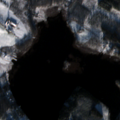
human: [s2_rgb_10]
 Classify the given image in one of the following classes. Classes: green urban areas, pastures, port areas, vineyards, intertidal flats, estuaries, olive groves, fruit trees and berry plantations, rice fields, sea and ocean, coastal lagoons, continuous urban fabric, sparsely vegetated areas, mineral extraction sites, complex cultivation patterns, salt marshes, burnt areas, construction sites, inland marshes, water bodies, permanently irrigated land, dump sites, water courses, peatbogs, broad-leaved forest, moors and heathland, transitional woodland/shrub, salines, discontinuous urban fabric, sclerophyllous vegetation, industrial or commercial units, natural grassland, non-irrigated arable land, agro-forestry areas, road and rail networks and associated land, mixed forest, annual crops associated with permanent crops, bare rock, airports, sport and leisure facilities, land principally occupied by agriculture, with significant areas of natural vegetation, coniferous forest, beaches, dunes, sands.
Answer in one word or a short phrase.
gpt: land principally occupied by agriculture, with significant areas of natural vegetation, coniferous forest, mixed forest, transitional woodland/shrub, water bodies